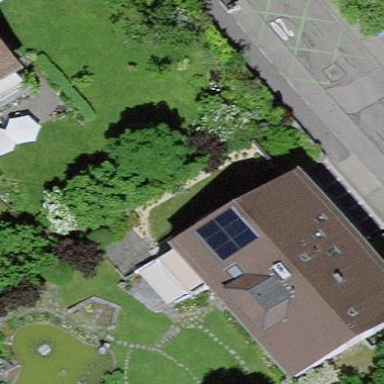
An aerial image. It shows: Residential building.